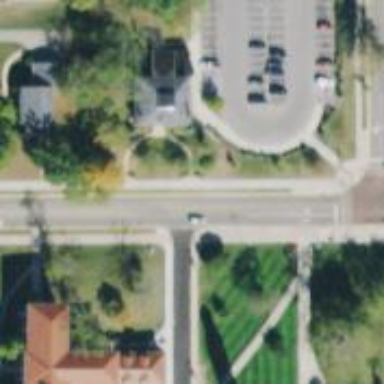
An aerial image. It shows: Residential road with separate sidewalk.